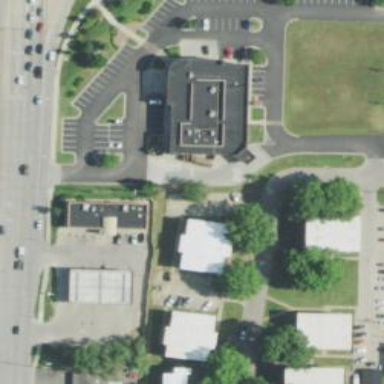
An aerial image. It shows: Pharmacy providing healthcare services.